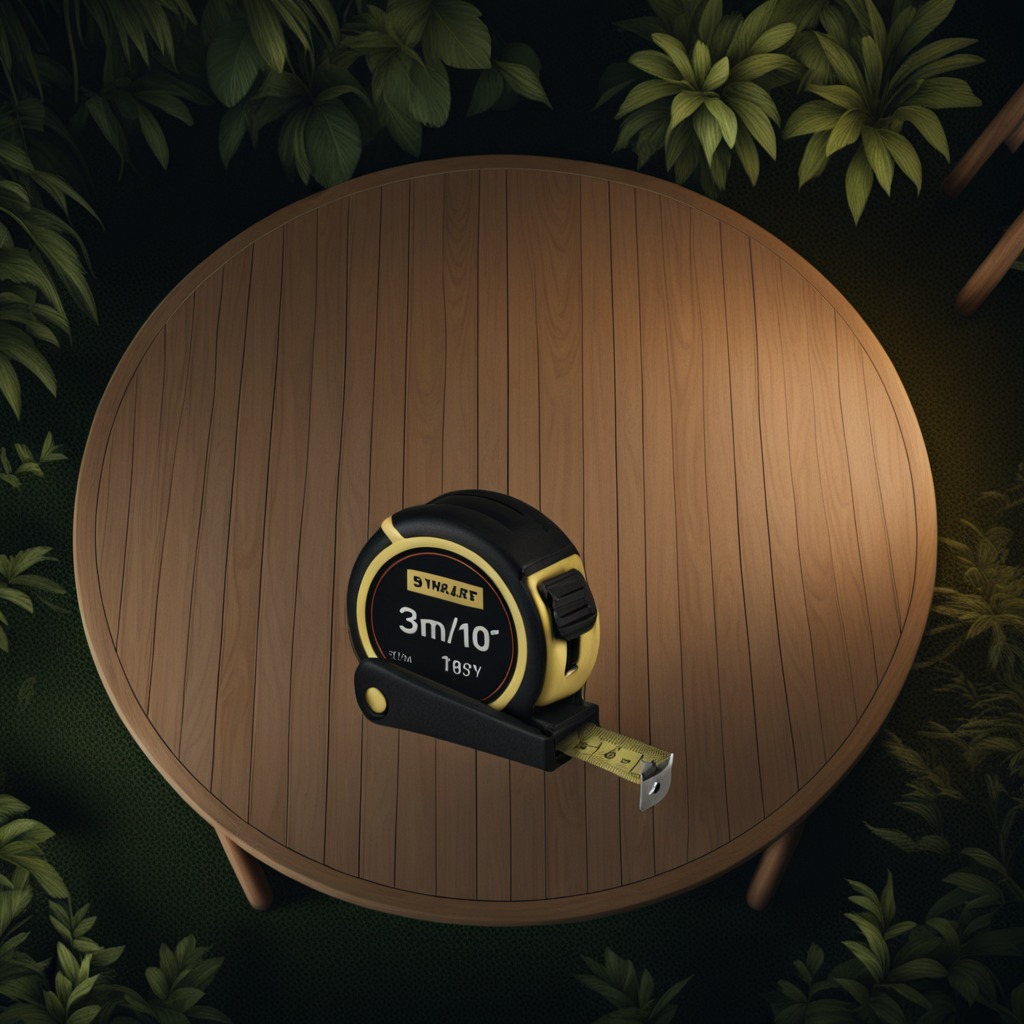
A measuring tape is lying on a wooden table inside a jungle field workshop tent at night.